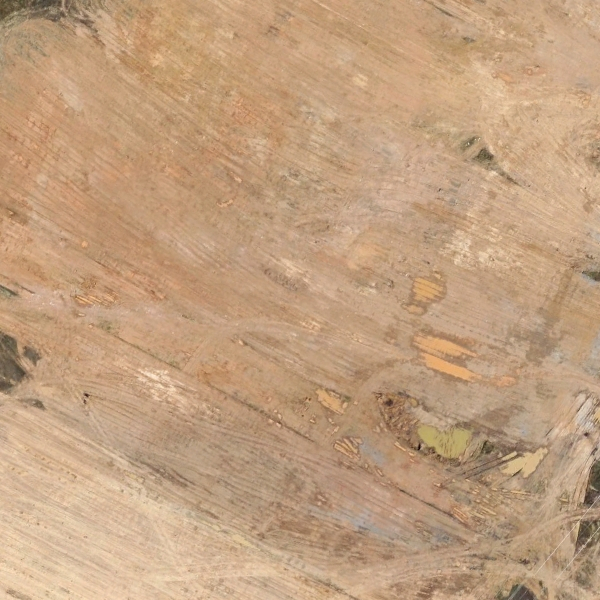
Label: BareLand